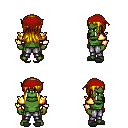
a pixel art fantasy rpg character, male body template, orc, green skin, gold arm armor, metal pants, blonde unkempt hairstyle, red bandana, gray slippers, four views (front, back, left, right), 2x2 character sprite sheet, small pixel art, hard edges, no anti-aliasing